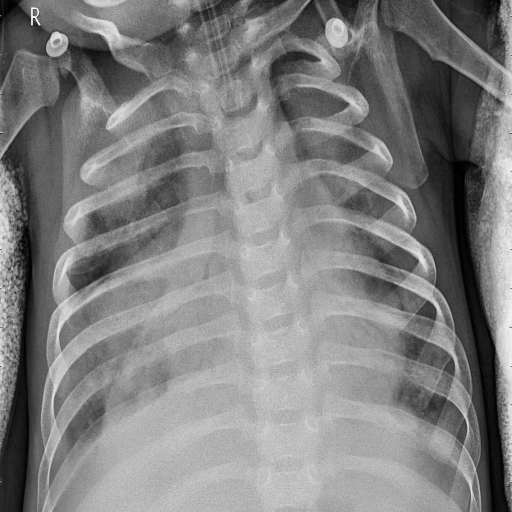
Finding: PNEUMONIA